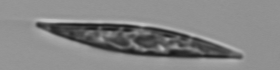
Label: Pleurosigma